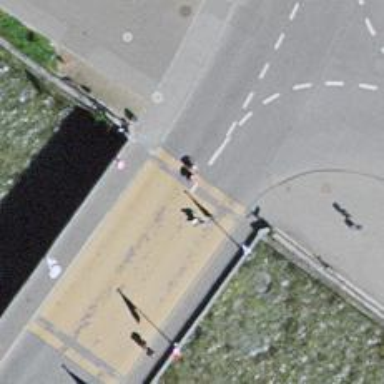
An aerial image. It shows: Zebra crossing on the road.